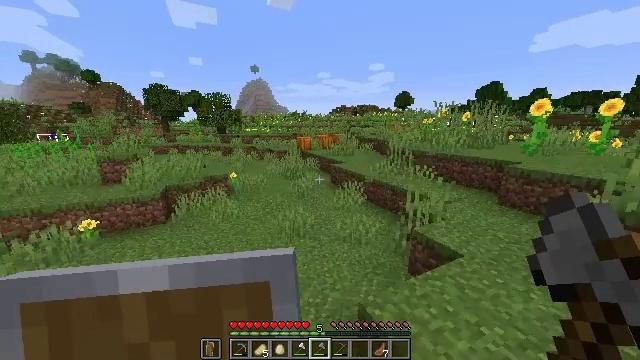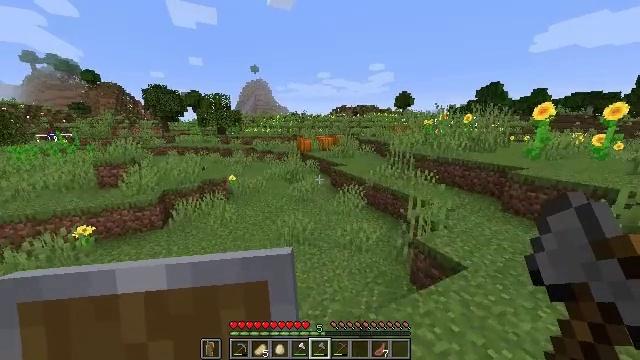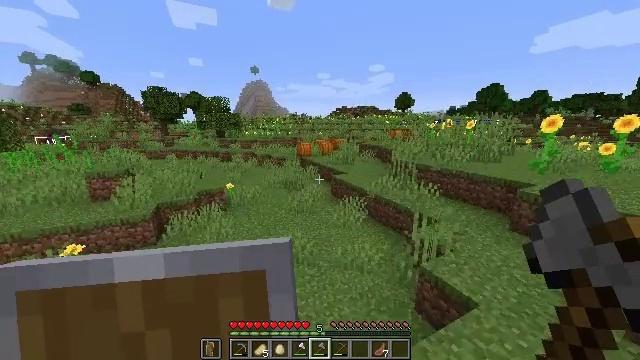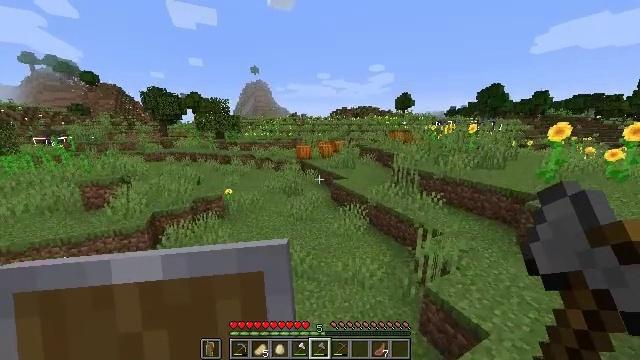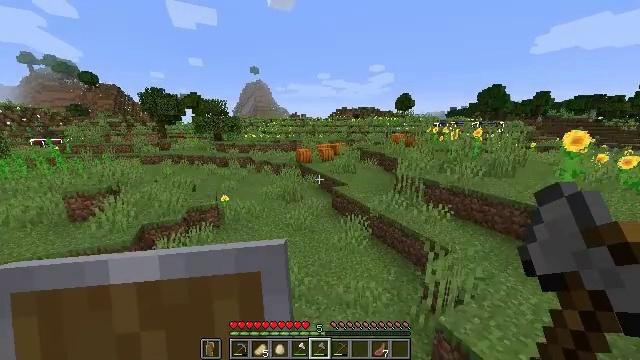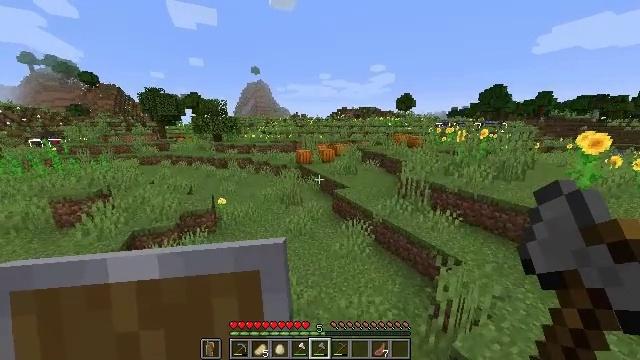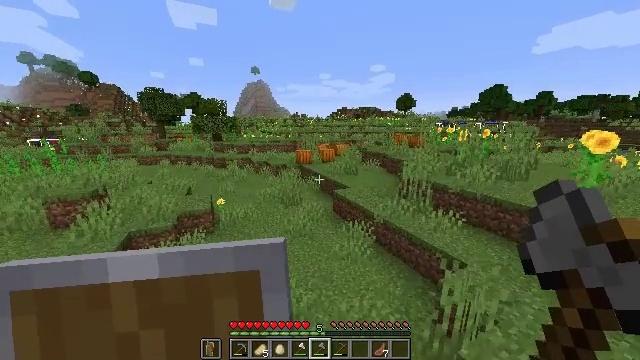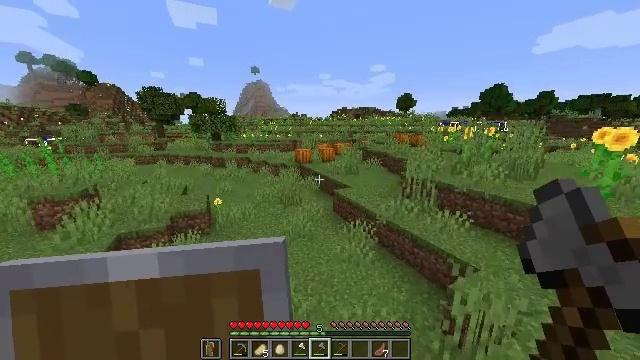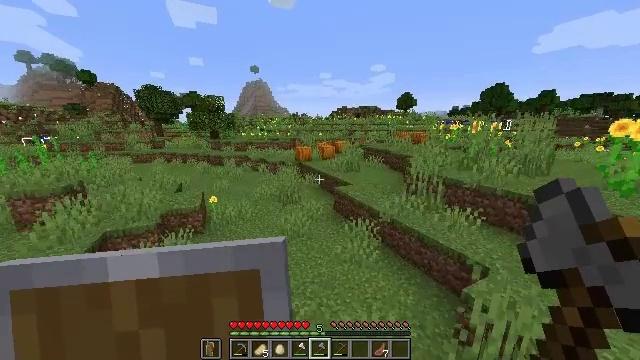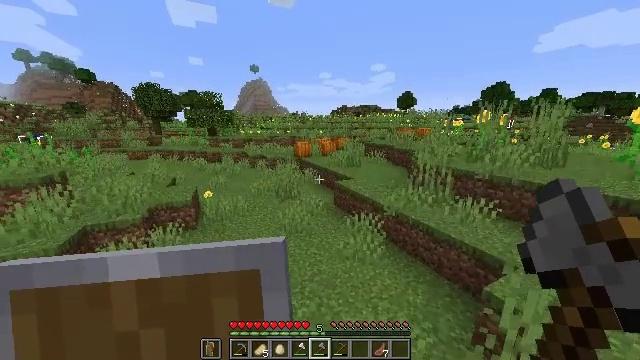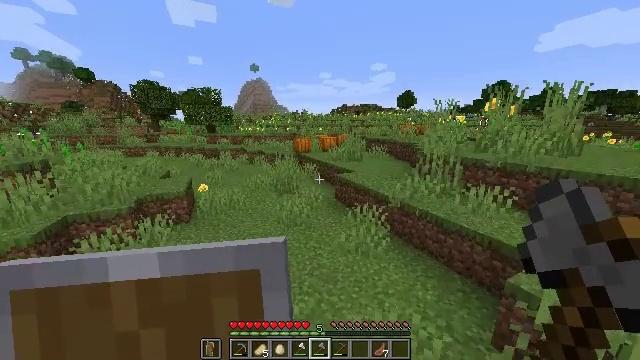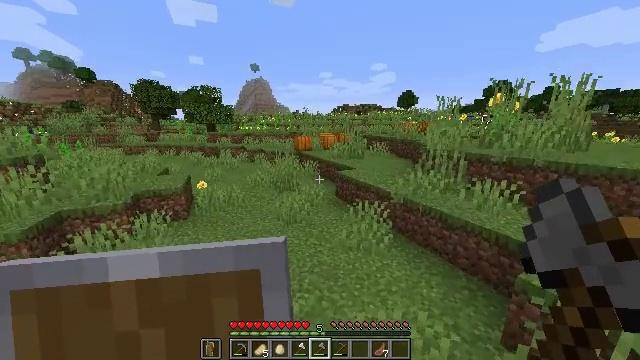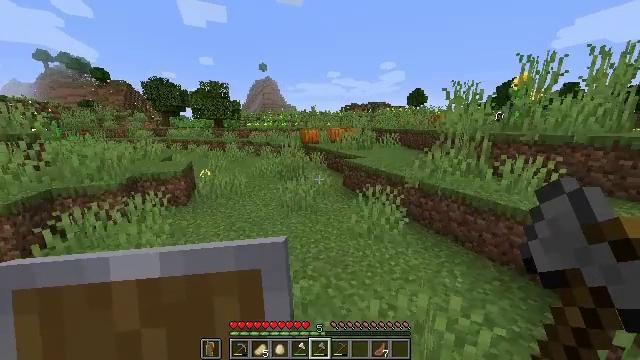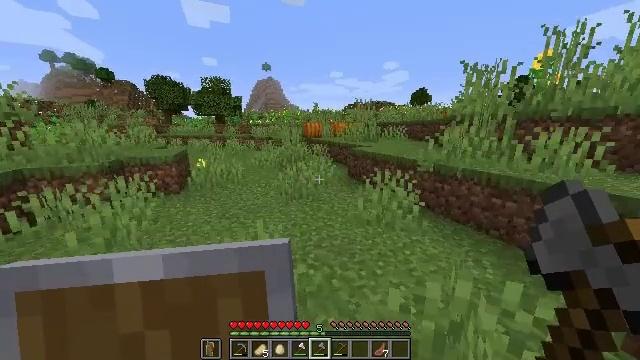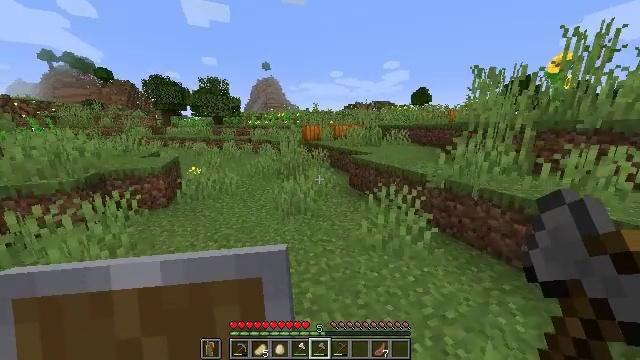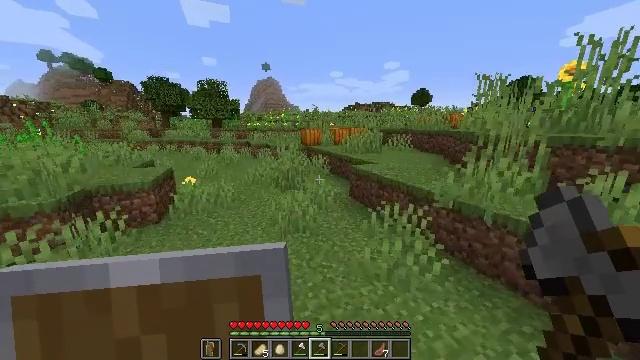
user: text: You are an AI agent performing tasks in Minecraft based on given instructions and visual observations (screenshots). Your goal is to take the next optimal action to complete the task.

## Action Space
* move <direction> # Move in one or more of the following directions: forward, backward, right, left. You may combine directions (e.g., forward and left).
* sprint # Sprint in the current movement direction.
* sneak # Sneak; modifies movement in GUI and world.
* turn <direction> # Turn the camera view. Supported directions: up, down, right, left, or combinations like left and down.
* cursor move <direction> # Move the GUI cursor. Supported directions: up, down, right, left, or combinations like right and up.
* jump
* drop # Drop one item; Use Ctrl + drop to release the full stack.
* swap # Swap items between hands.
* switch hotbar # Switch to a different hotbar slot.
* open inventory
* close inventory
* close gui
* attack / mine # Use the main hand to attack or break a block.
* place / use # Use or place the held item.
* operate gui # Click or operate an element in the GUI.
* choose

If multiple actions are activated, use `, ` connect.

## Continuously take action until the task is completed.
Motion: motion action
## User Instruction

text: Gather a pumpkin block.
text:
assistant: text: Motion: move forward, sprint, jump
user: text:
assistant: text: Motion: move forward, sprint, jump
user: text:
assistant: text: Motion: move forward, sprint, jump
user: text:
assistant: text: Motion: move forward, sprint
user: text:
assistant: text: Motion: move forward, sprint
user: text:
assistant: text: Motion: move forward, sprint
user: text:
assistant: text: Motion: move forward, sprint
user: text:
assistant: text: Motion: move forward, sprint
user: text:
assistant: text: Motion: move forward, sprint
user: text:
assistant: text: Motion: move forward, sprint
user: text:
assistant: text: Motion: move forward, sprint
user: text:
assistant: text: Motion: move forward, sprint, turn left, jump
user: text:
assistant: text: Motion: move forward, sprint, jump
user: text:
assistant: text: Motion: move forward, sprint, jump
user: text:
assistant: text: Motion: move forward, sprint, jump
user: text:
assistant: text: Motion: move forward, sprint, jump
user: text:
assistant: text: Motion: move forward, sprint, jump
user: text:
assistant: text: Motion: move forward, sprint, jump
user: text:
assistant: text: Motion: move forward, sprint
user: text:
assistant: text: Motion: move forward, sprint
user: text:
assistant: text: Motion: move forward, sprint
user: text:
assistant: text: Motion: move forward, sprint
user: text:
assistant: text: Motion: move forward, sprint
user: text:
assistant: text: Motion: move forward, sprint
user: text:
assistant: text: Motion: move forward, sprint
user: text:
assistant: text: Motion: move forward, sprint
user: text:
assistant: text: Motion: move forward, sprint
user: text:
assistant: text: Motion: move forward, sprint
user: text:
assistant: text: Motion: move forward, sprint
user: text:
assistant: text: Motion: move forward, sprint